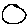
Label: circle